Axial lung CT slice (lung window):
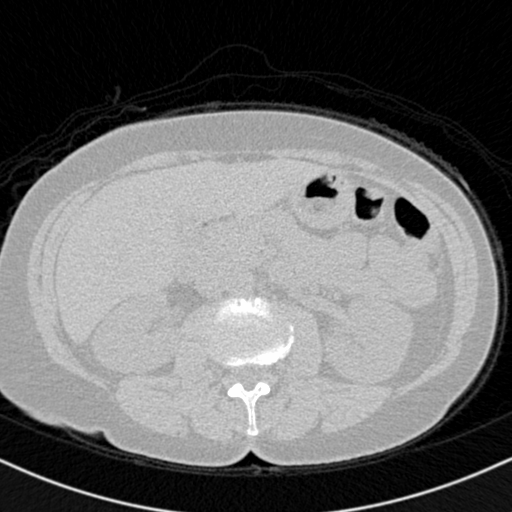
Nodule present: no